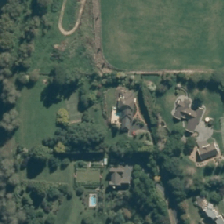
Land cover: urban_build_up